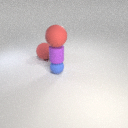
small blue rubber sphere below large red rubber sphere